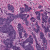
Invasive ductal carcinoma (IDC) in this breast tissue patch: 1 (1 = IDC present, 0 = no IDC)